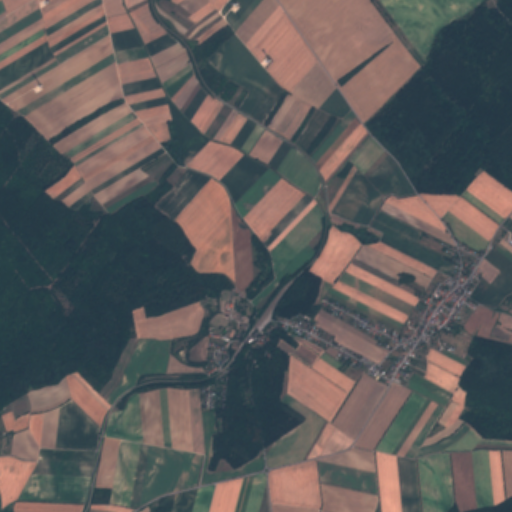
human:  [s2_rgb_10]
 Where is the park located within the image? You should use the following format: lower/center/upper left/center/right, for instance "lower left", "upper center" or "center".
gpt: The park is located in the lower right of the image.
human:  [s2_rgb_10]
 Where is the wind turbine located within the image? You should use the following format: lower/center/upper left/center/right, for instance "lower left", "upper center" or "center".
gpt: The wind turbine is located in the upper left of the image.
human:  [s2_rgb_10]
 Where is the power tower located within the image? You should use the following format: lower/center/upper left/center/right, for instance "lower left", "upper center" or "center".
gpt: There is no power tower in the image.